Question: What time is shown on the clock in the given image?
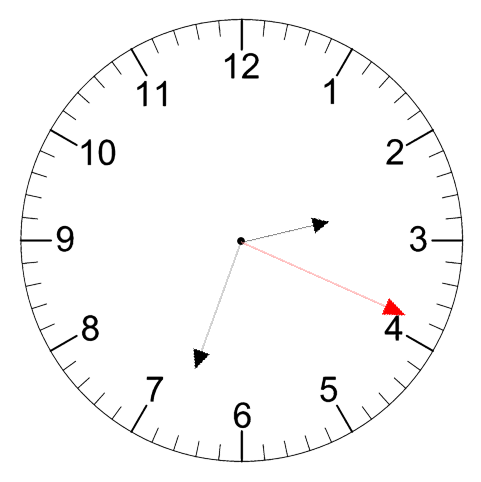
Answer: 02:33:19